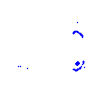
Particle: proton